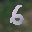
Label: 6